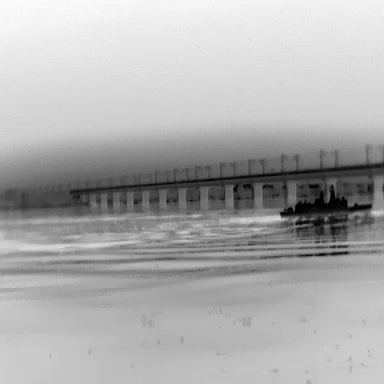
There is a warship in the infrared image.